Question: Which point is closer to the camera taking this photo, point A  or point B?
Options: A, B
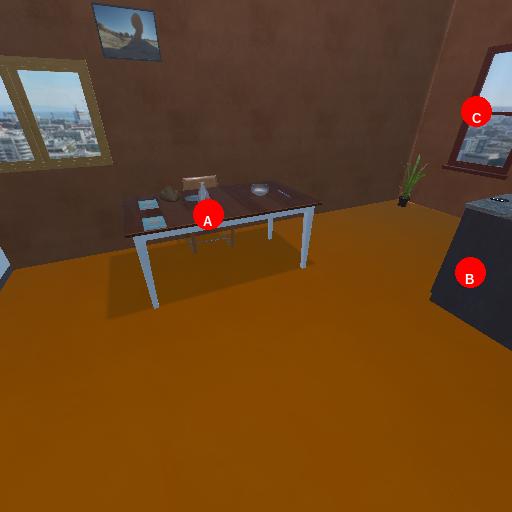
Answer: A